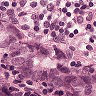
Metastatic tissue present: yes